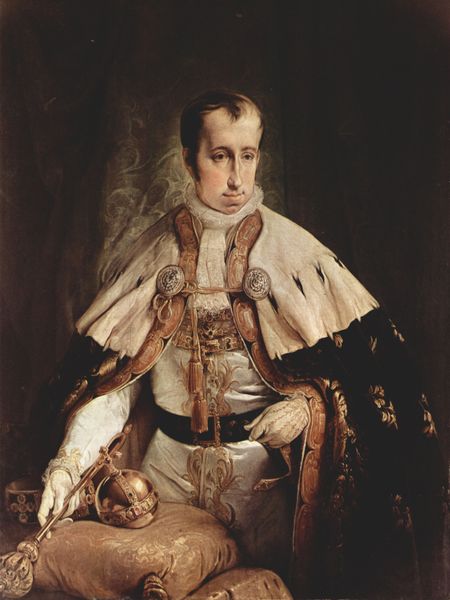
Titel: Porträt des Kaisers Ferdinand II. von Österreich
Künstler: Francesco Hayez
Standort: Milano
Institution: Museo del Risorgimento
Schlagwörter: dunkel, gemälde, mann, schatten, umhang, weiß, braun, frankreich, handschuh, handschuhe, hintergrund, licht, mund, nase, schmuck, schwarz, stirn, stuhl, tisch, blick, gürtel, beige, blond, hose, augen, gesicht, halten, hermelin, kragen, pelz, samt, ärmel, bildnis, herr, hände, portrait, porträt, vorhang, gewand, gold, haare, halbfigur, mantel, reich, schnur, sitzend, stickerei, stoff, adel, borte, edelsteine, kinn, krone, rosa, scheitel, seide, fell, schwanz, apfel, wangen, stab, rand, bishop, coronation, crown, curtain, cushion, fancy, fringe, hands, hat, kaiser, king, kissen, könig, military, napoleon, oil, pillow, pope, red, soldier, sword, velvet, white, belt, black, dark, dress, face, formal, france, hair, nose, painting, polster, robe, seated, oil painting, pink, tapestry, brown, kordel, edel, knöpfe, kreuz, uniform, soldat, wei0, kugel, helm, herrscher, nerz, geheimratsecken, hand, pelzkragen, junger mann, smoke, glove, apple, classic, classical, man, prinz, ear, head, netherlands, young, german, eyes, helmet, knight, male, noble, prince, sash, troddeln, light, monarch, golden, trottel, herrscherporträt, purple, shadow, brow, chin, coat, fellkragen, fur, mouth, scarf, silk, french, gefass, stugl, rope, insignien, zepter, quasten, szepter, drape, satin, person, emperor, human, royal, cape, cloak, mantle, weltkugel, renaissance, bald, balding, detail, england, medieval, signs, eye, foreground, figure, long, pale, paint, gürtelschnalle, spanier, reichsapfel, cheek, wiß, gloves, smoking, habsburg, globe, habsburger, rich, tan, stick, togas, el greco, forehead, scepter, sceptre, shirt, mante, lord, eyebrow, royalty, button, standesporträt, hermelinumhang, kaier, sleeves, wand, nobility, malerei, seidenanzug, leather, ugly, cream, general, fur collar, kisen, cape\, edwardian, ermine, franz 1, hermine, herrscherkugel, kissem, official, orb, receding hairline, ruler, septer, smore, tassle, tassles, aristocrat, ivory, man', brows, hapsburg, cloack, jewels, character, tenebrism, humanism, hairline, dim, imperial, powerful, septre, gloved, tassels, big head, curaint, dorky, heraldry, ornat, doublet, pomp, archaic, fastened, cusion, glamour, finery, clasps, erminte, scpillow, ricjh